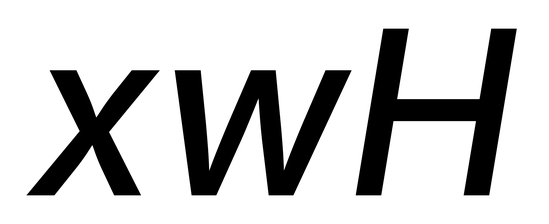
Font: Inter-Italic_Medium_Italic